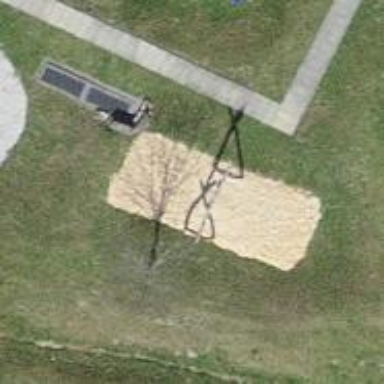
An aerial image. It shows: Playground with swings.